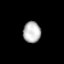
Tissue: prostate
Cell type: T cells
Senescence score: 0.3102
Nuclear area (px): 367
Mean DAPI intensity: 182.401